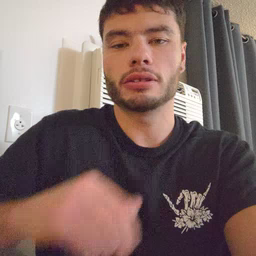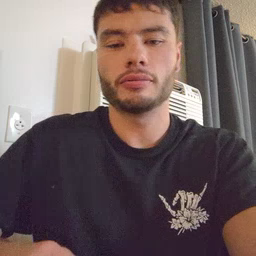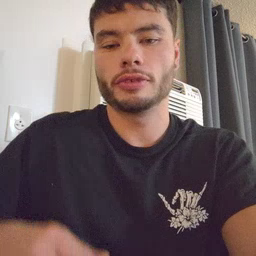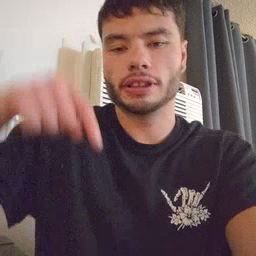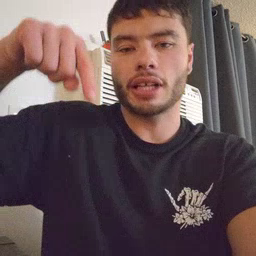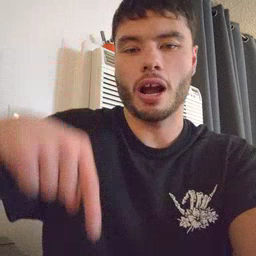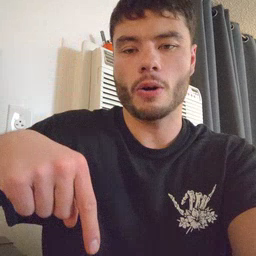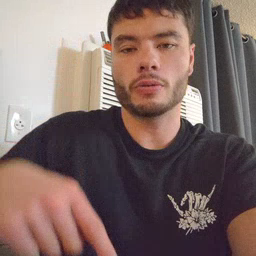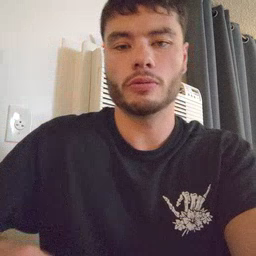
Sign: down